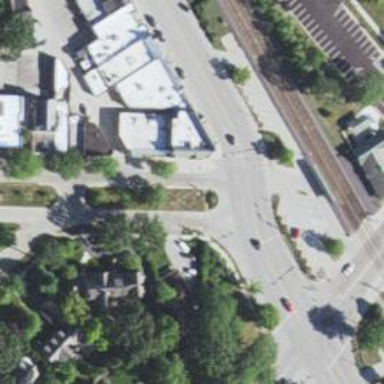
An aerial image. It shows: Footway with traffic island in the middle.